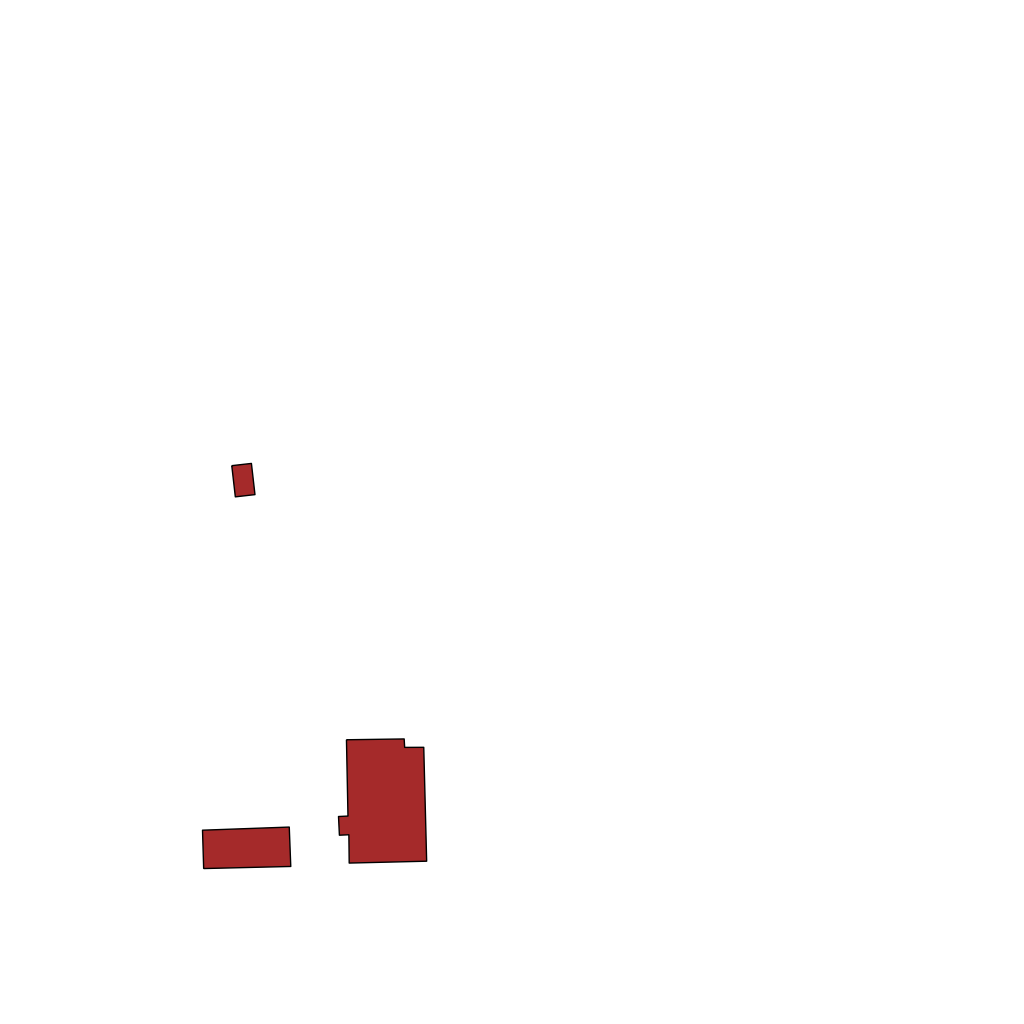
Tags: overhead vector_map, industrial, recreation, special, transport, individual_rise, low_rise, density_1, Facility, 1.0 km²